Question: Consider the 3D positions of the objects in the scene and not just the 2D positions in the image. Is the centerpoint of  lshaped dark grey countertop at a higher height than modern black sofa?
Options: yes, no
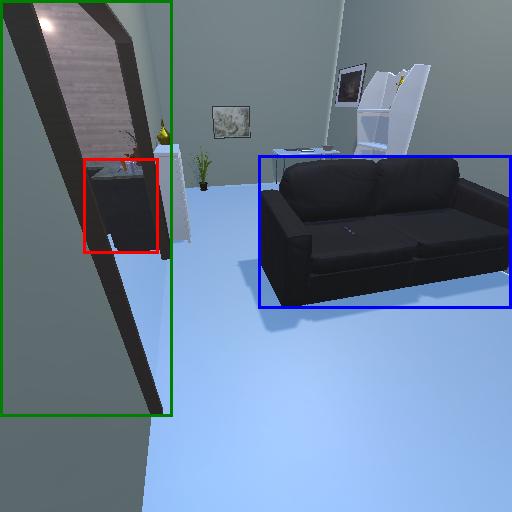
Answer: yes